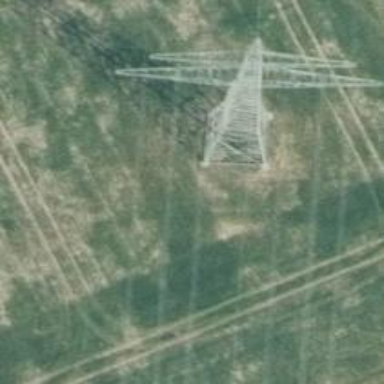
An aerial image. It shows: Power tower.